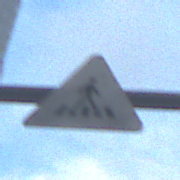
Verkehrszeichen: FussgaengerueberwegLinks
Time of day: MorningAfternoon
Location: Outdoor (Urban)
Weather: PartlyCloudy
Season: NotSpecified
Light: Natural